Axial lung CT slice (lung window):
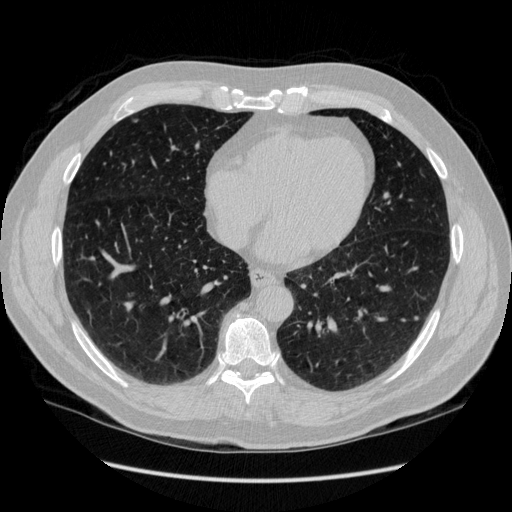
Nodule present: yes
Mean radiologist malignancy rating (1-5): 3